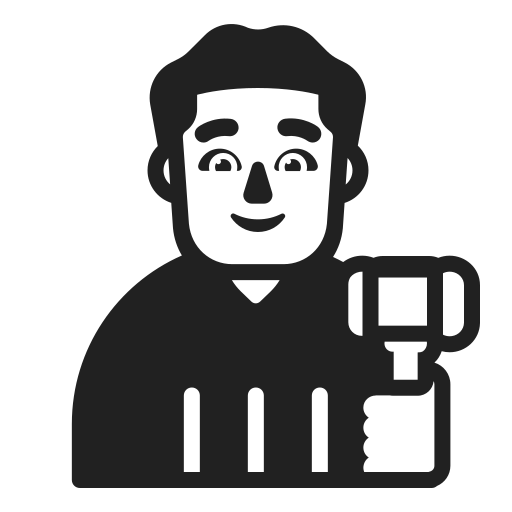
man judge high contrast default